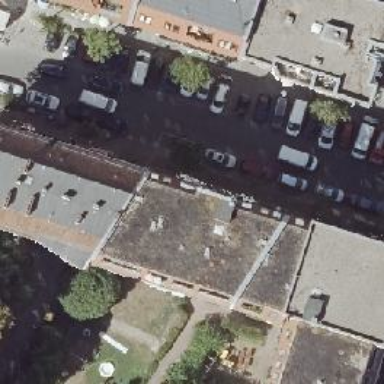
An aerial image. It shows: Parking lane designated for parking.